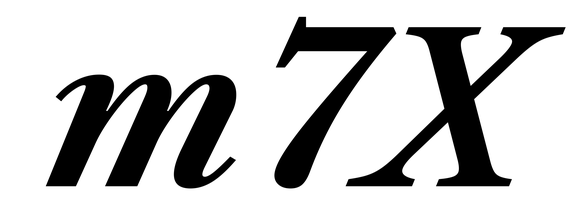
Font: LibreCaslonText-Italic_Bold_Italic